Question: I want to Create Box shadow as given below.
As per my study of Box shadow. It takes below parameters:
'''
DIV {
box-shadow: <horizontal> <vertical> <blur> <color> [inset]
}
'''
Please, Find the <URL> for this.

To create above examples, I need to use box shadow.
For example 1, I used below style:
'''
box-shadow:0px 10px 22px 0px gray;
'''
Here, I am getting lighter shadow on top, left and right side also (which I don't want)
In example 2, I used below style:
'''
box-shadow:10px 10px 22px 0px gray inset;
'''
I don't want inner shading to right and bottom part.
Is it possible to remove unnecessary shading in box-shadow ?
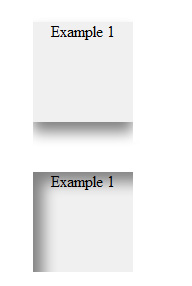
Answer: You can have a box shadow just on one side, on two sides, three sides, but in that case you should set the blur value to zero - see demo <URL>
However, you can emulate the first kind of shadow by wrapping your div into another outer div of the same width, but slightly bigger height on which you set 'overflow: hidden;'
If you don't need the background of your div to be semitransparent, then you could also emulate the second one using an absolutely positioned pseudo-element in order to obscure the bottom and right shadows.
DEMO <URL>
HTML for first shadow:
'''
<div class="outer">
<div class="shadow1"></div>
</div>
'''
CSS for first shadow
'''
div {
width: 100px;
height: 100px;
}
.outer {
padding-bottom: 35px;
overflow: hidden;
}
.shadow1 {
box-shadow: 0px 10px 22px 0px gray;
background: #f0f0f0;
}
'''
---
HTML for second shadow
'''
<div class="shadow2"></div>
'''
CSS for second shadow
'''
.shadow2 {
box-shadow:10px 10px 22px 0px gray inset;
position: relative;
background: #f0f0f0;
}
.shadow2:before {
top: 22px;
bottom:0;
left:22px;
right:0;
position: absolute;
background: #f0f0f0;
content:'';
}
'''